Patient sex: F
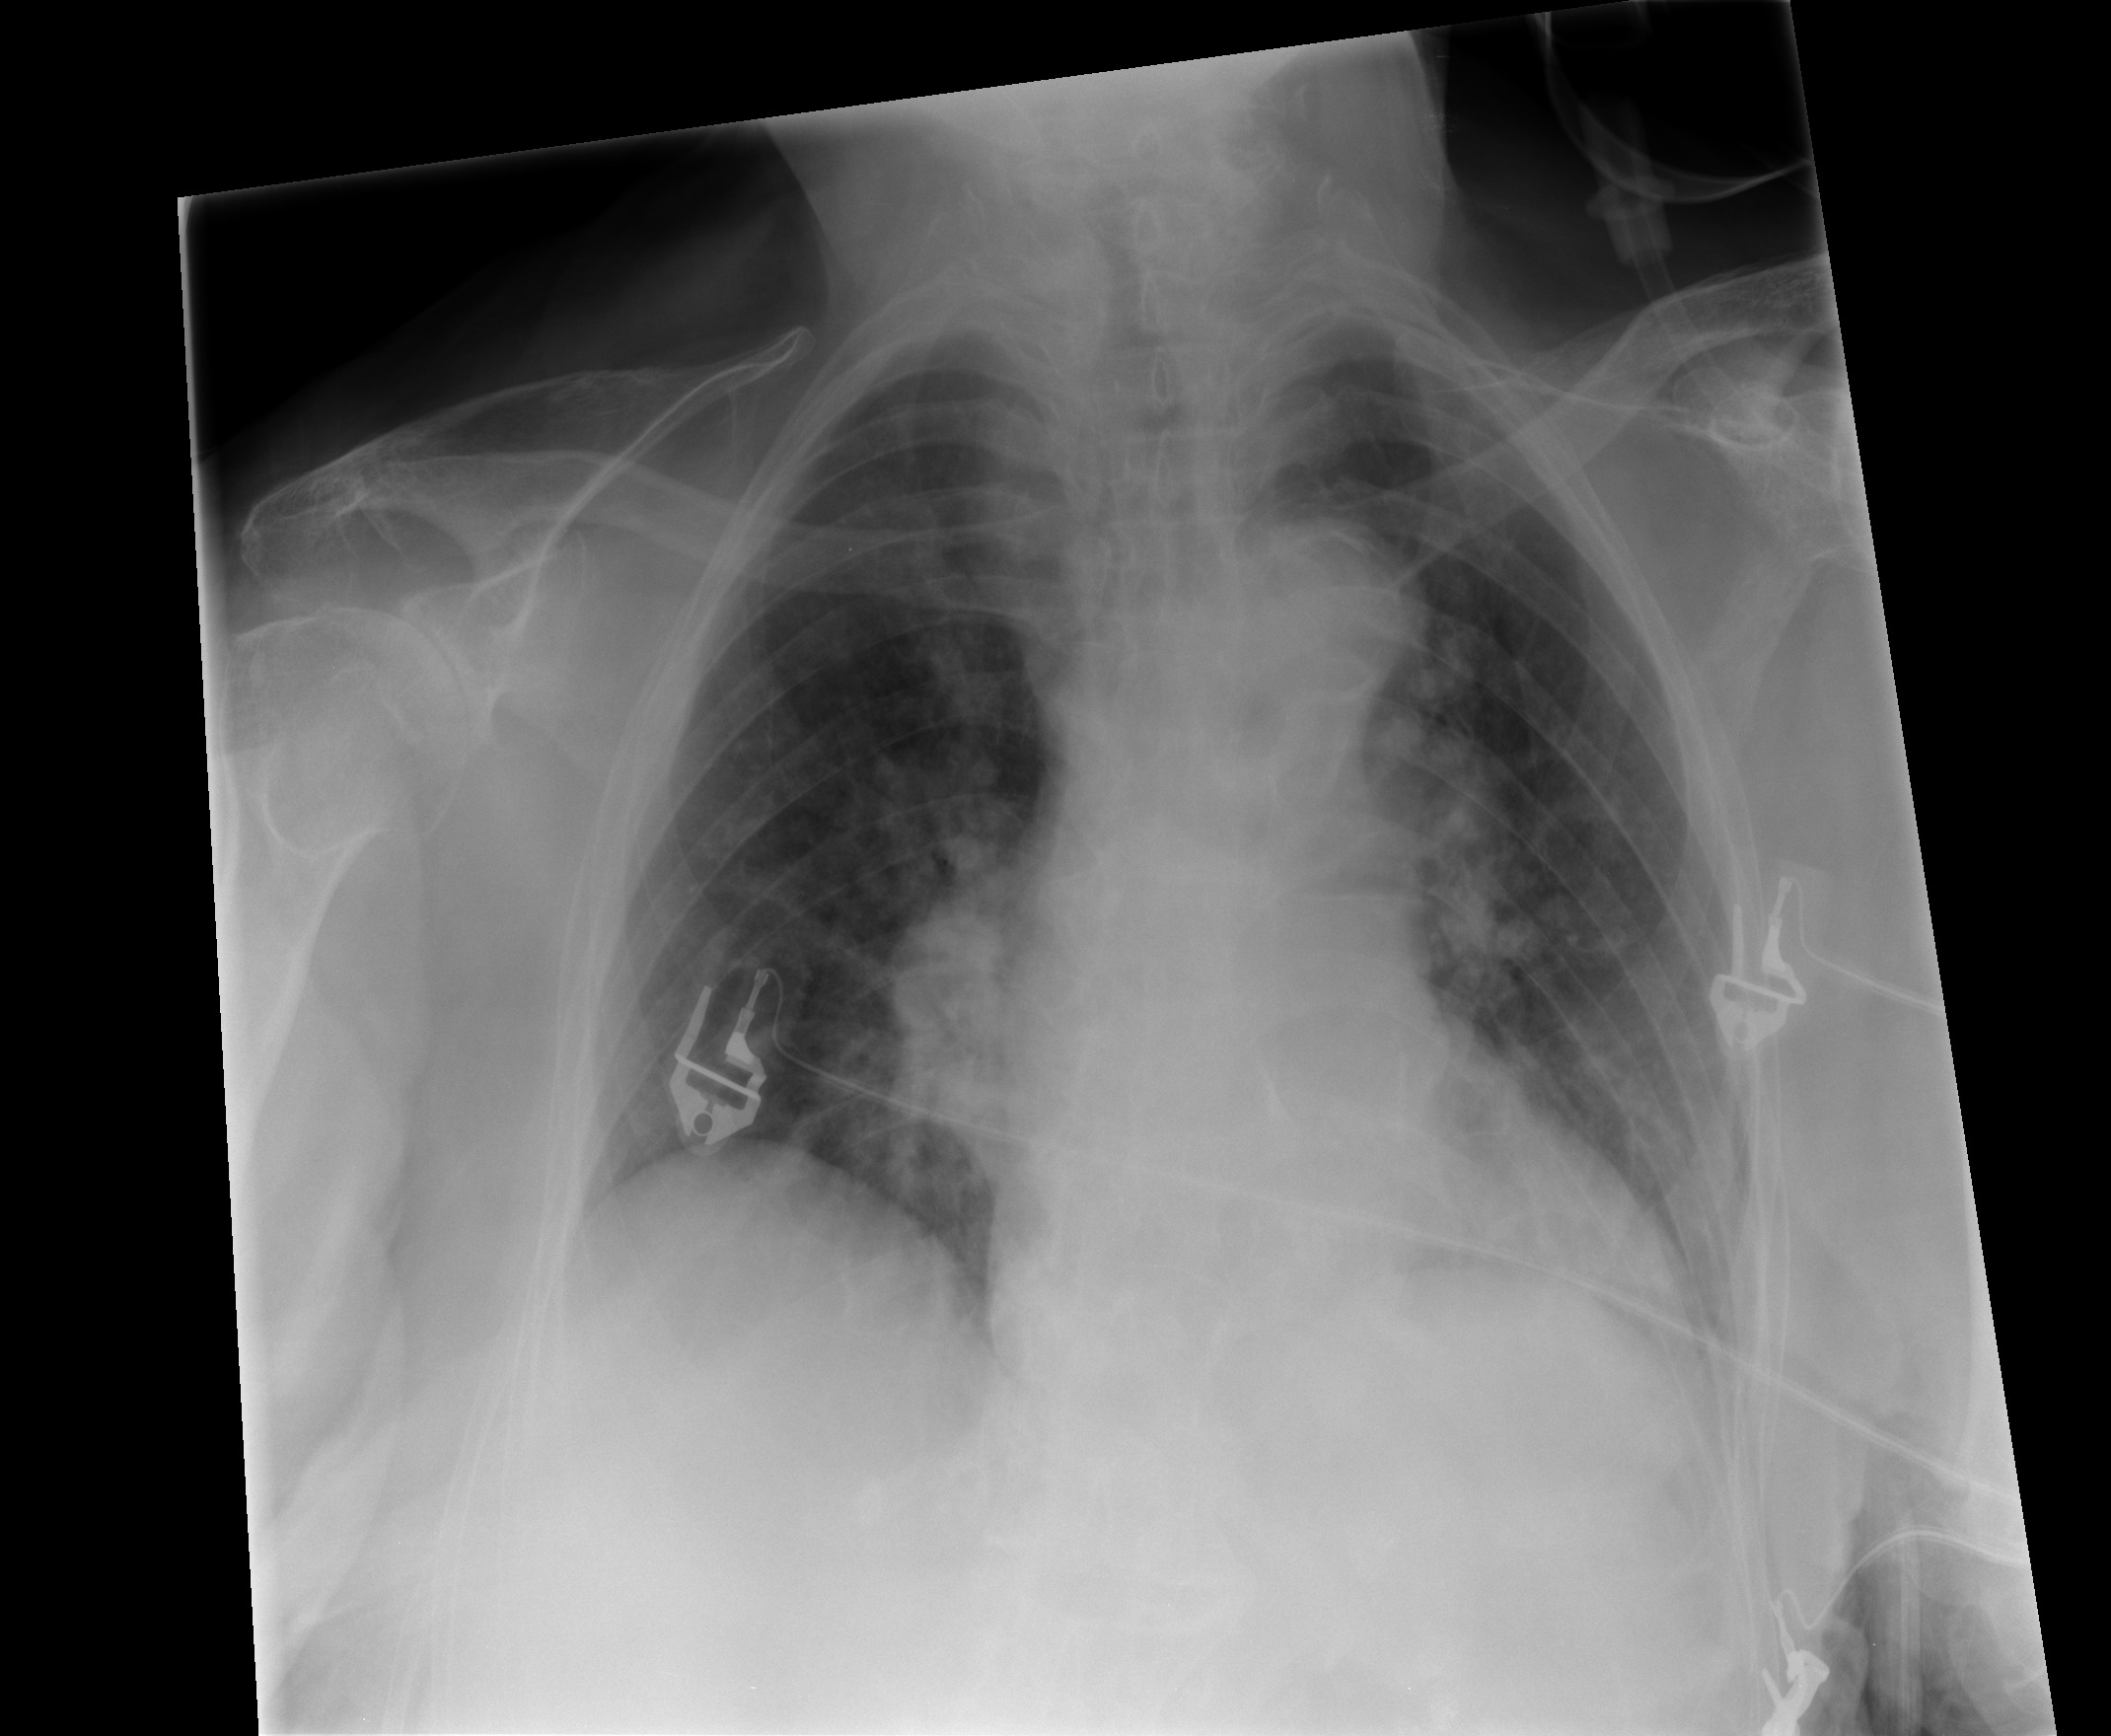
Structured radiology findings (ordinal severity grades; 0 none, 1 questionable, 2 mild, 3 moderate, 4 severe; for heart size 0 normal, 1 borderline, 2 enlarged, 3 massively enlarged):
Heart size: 0
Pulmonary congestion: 2
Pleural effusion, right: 0
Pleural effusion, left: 0
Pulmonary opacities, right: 2
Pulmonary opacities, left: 2
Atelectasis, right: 2
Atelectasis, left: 2